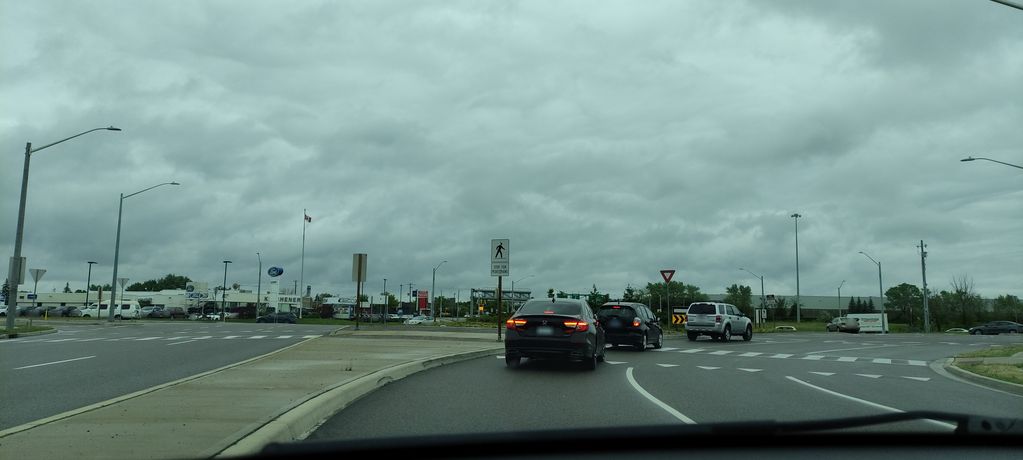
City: kitchener-waterloo